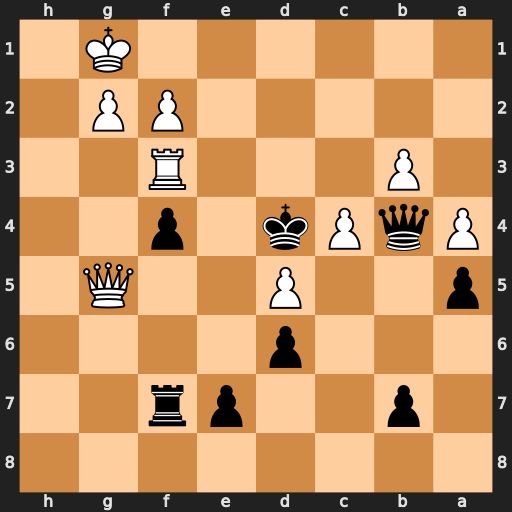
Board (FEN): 8/1p2pr2/3p4/p2P2Q1/PqPk1p2/1P3R2/5PP1/6K1
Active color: b
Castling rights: -
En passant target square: -
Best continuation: Qe1+ Kh2 Rh7+ Rh3 Rxh3+ gxh3 Qxf2+